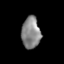
Tissue: lung
Cell type: Myeloid cells
Senescence score: 0.2241
Nuclear area (px): 584
Mean DAPI intensity: 133.745